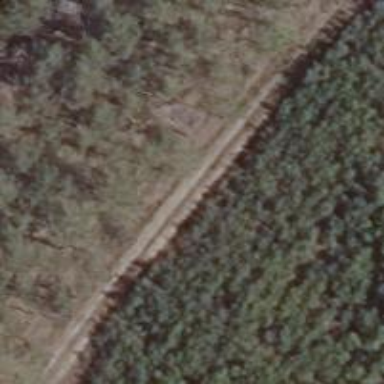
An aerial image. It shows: Track with grade5 tracktype.